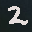
Label: 2